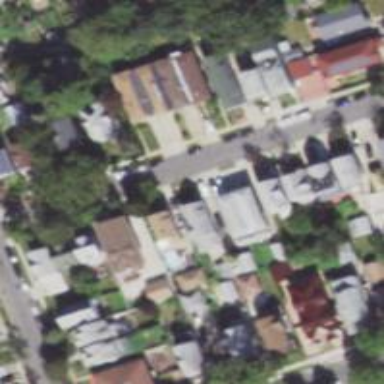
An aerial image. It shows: Neighborhood.